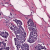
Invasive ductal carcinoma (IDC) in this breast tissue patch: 1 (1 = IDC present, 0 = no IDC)